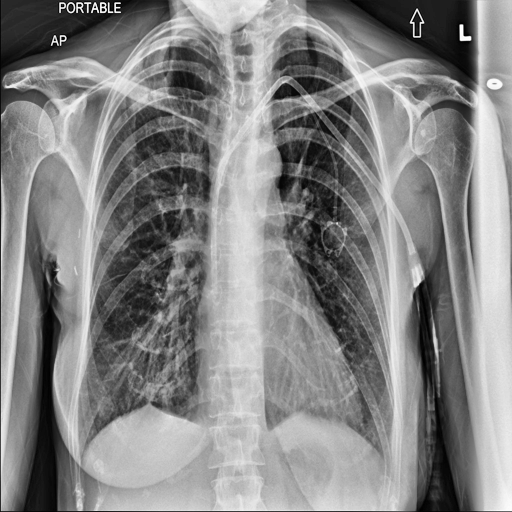
Finding: NORMAL